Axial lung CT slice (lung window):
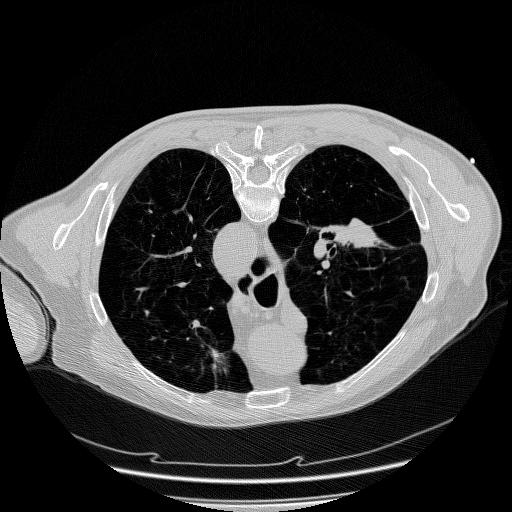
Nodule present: no